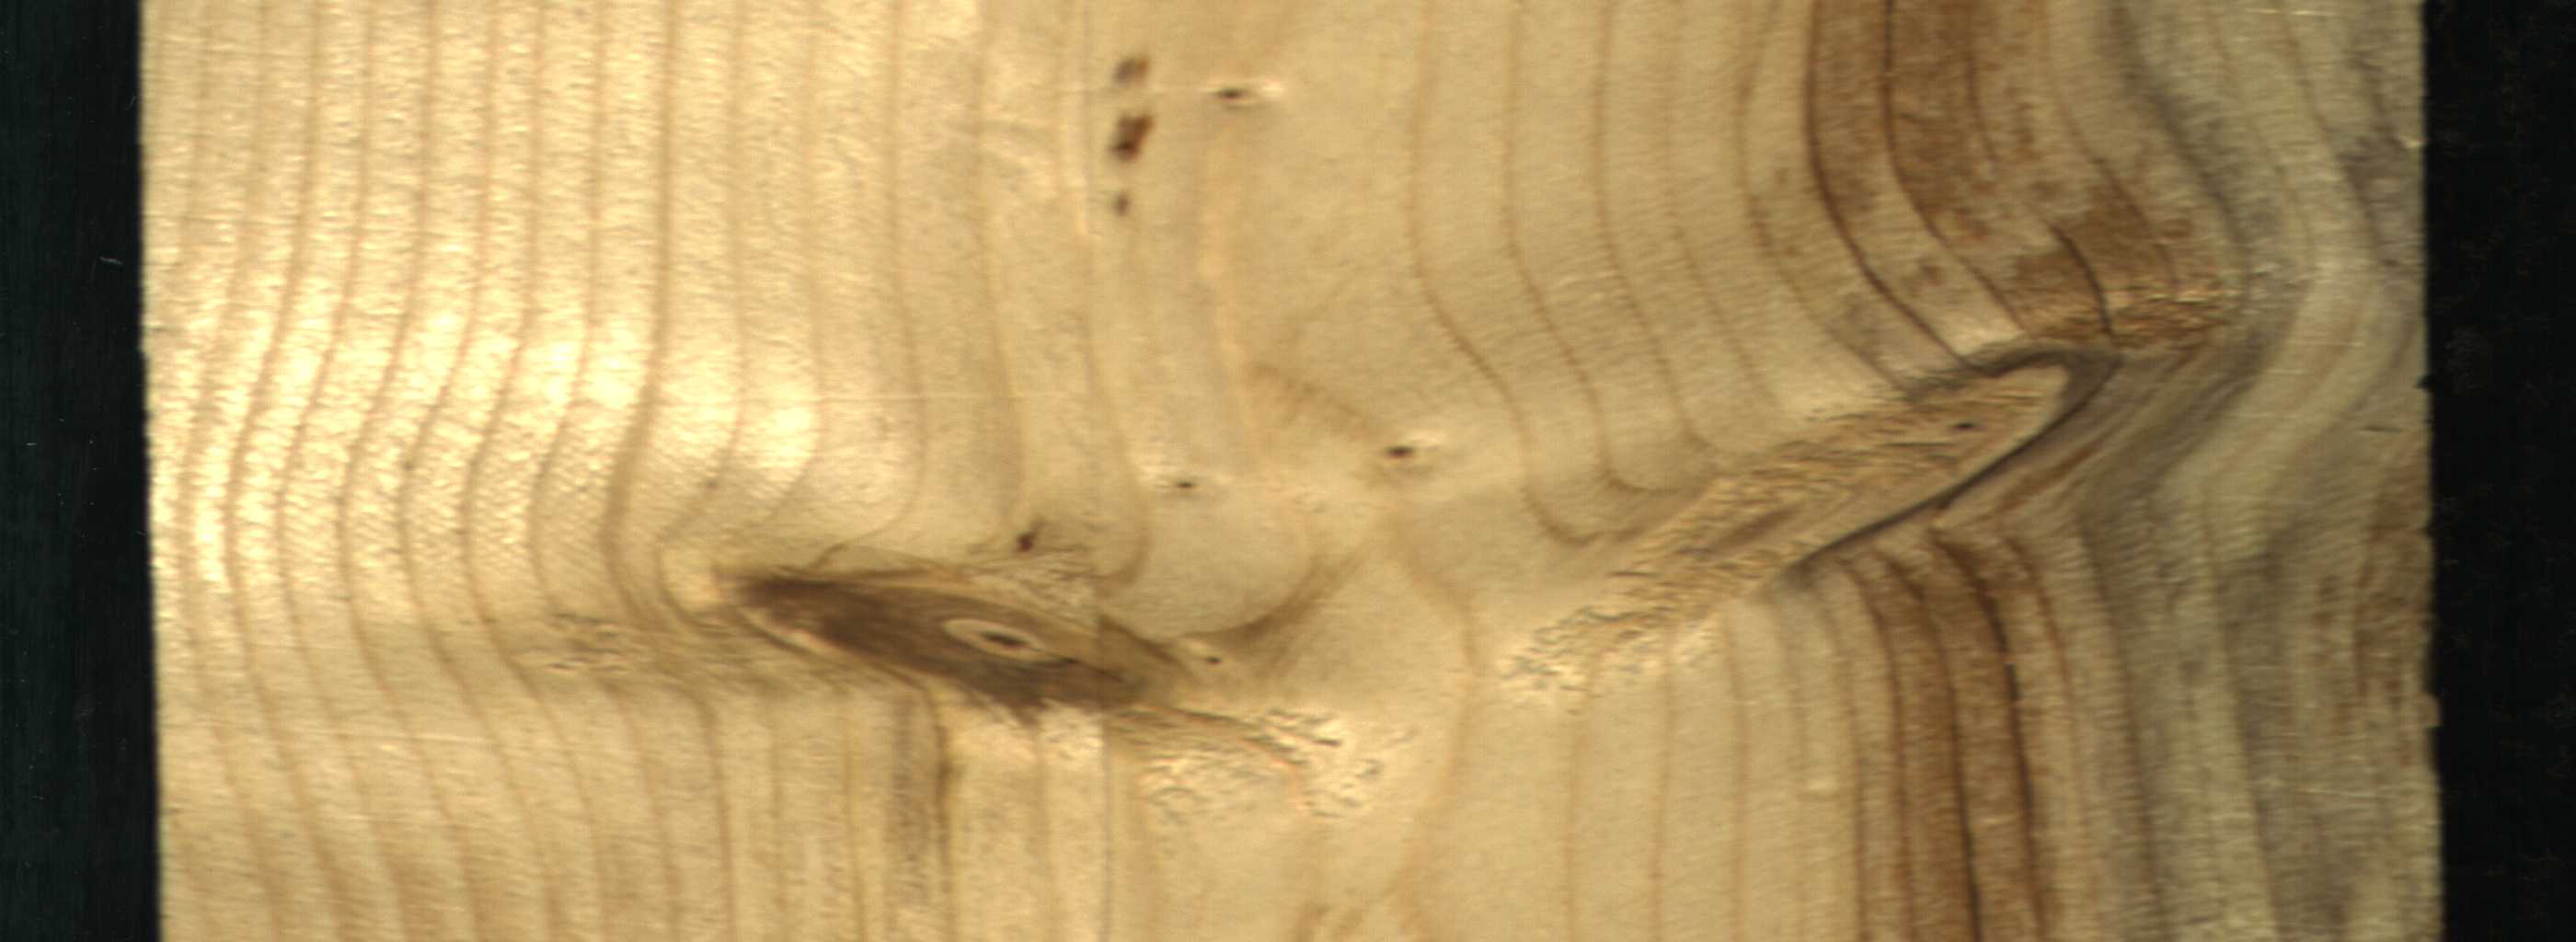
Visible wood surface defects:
Live_Knot
Live_Knot
Live_Knot
Live_Knot